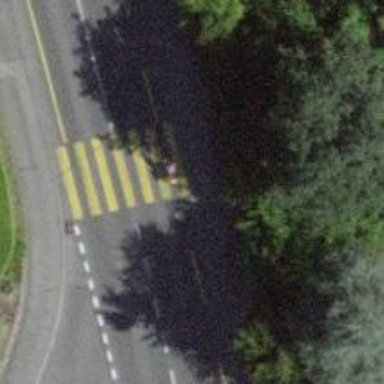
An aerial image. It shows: Kerb serving as barrier.